Question: Can anyone please tell me how to fix the following issue.
I am building an iPhone app using Storyboard. I have a Navigation Controller as root view and off that a view controller. On this I have a few buttons that when clicked takes you to a table view controller. All fine and well, but when I link the buttons to their respective table views, the top navigation bar obscures the top cell in the table view controller.
Does anyone know why this is happening and how I can fix it?
Also it seems to have thrown off my layouts from the view controller from which they inherit.
See attached image for a better explanation perhaps.

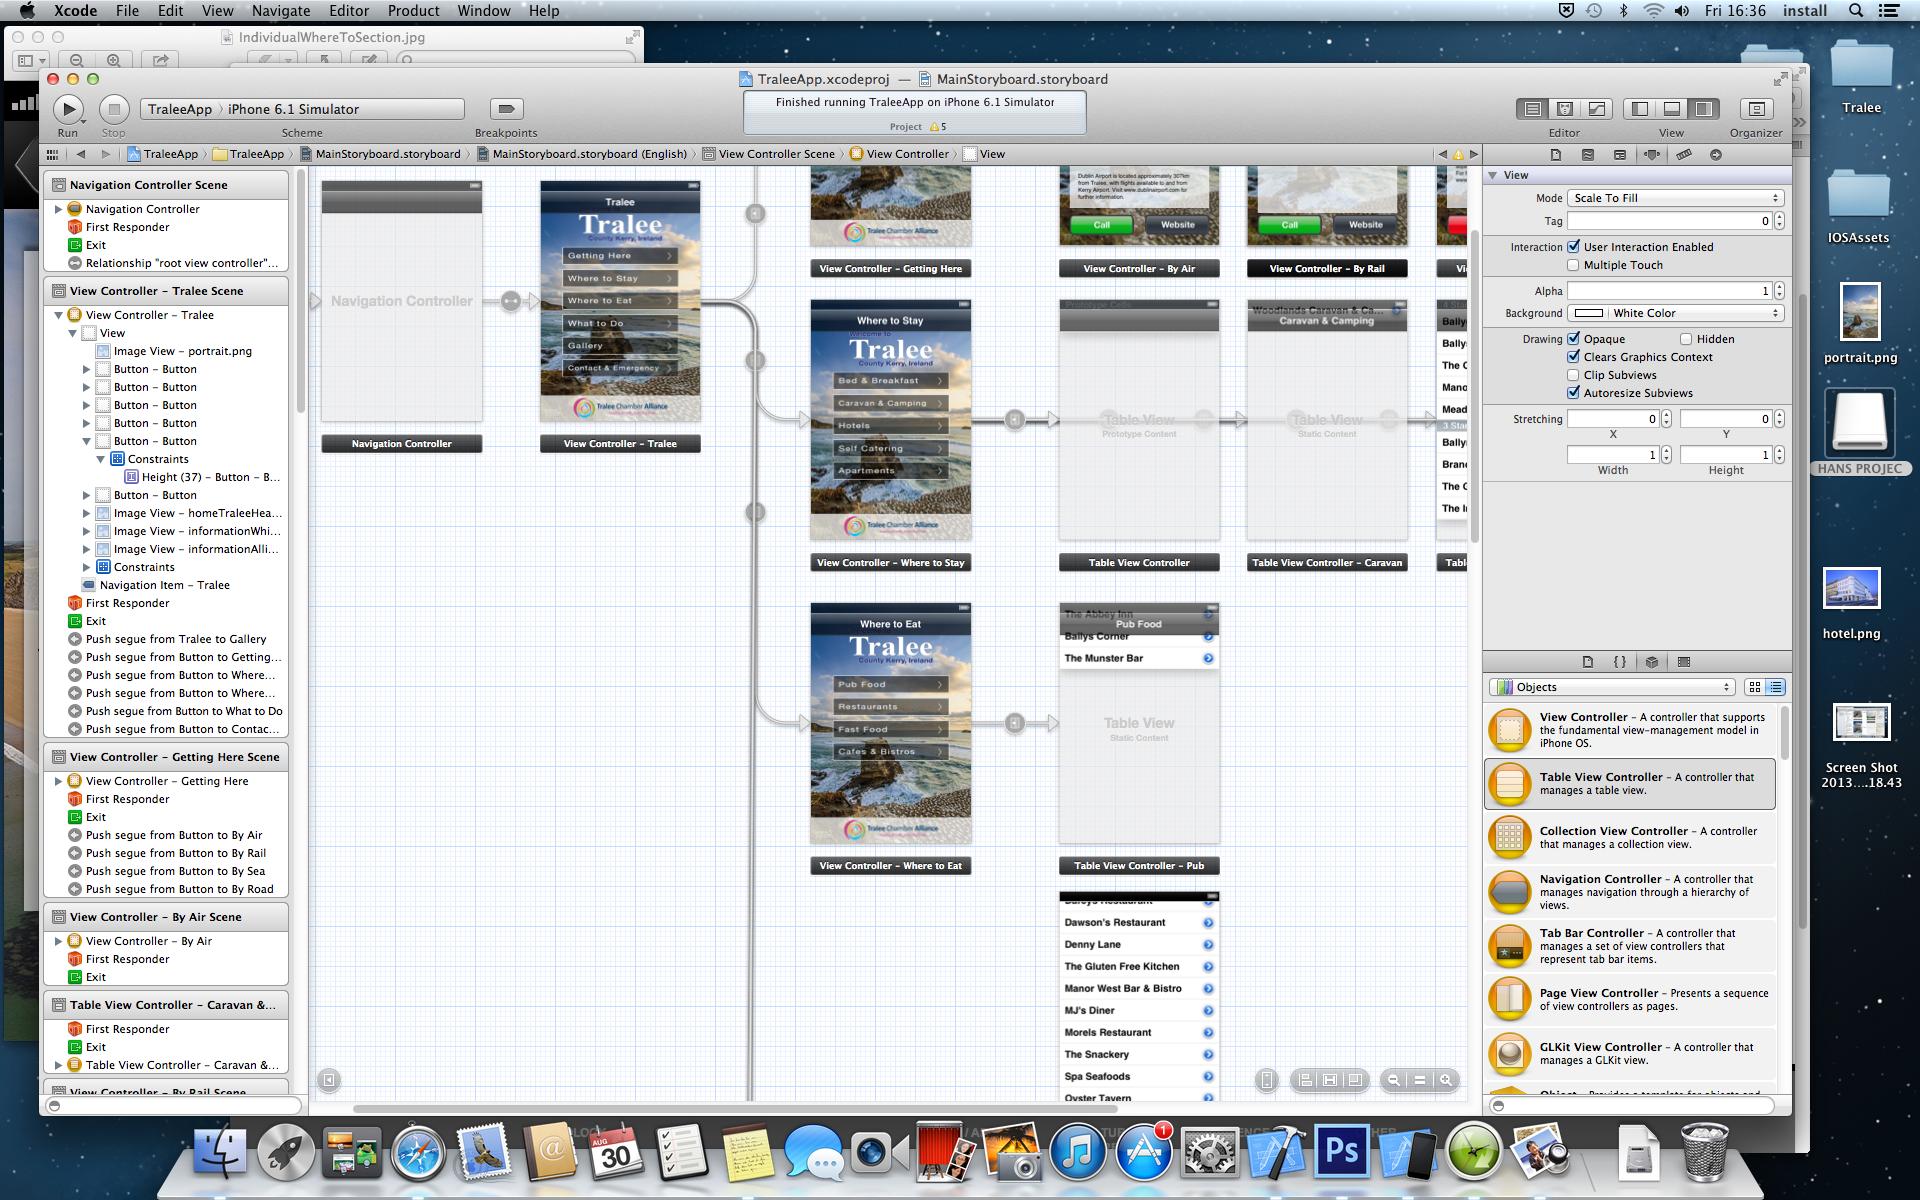
Answer: I believe this is the intended behavior when using the translucent navigation bar. It's semi transparent specifically so that you can see items pass behind it (e.g. a table scrolling). If you don't want this, changing the navigation bar's style to opaque should solve the problem.